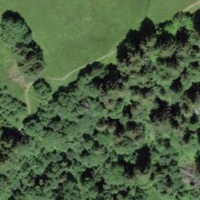
EUNIS habitat code: 44
Species observed at this site:
Astrantia major